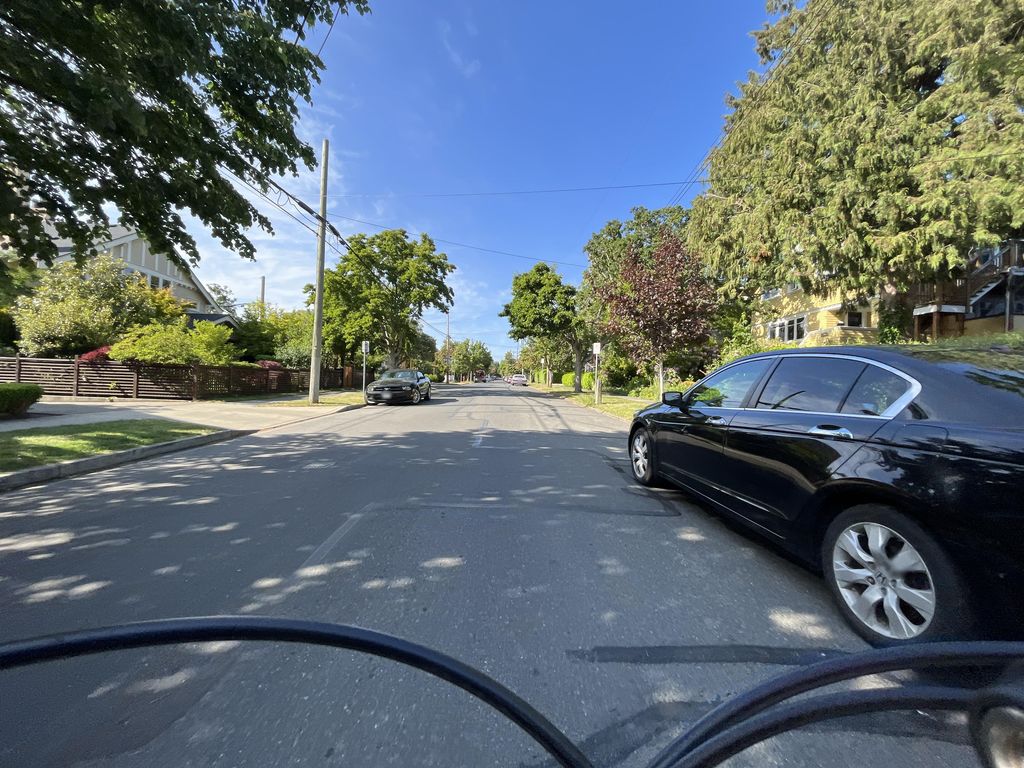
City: victoria